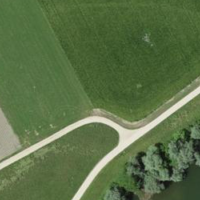
EUNIS habitat code: 52
Species observed at this site:
Campanula glomerata